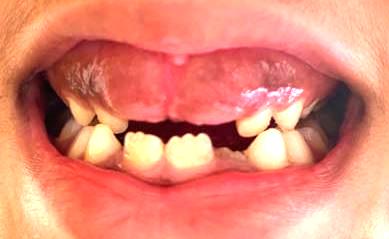
Condition: hypodontia